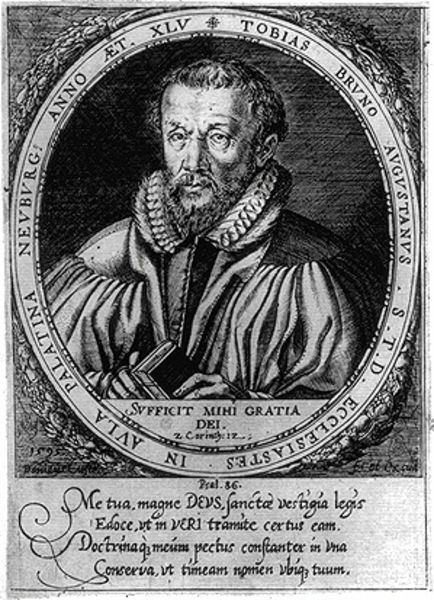
Titel: Bildnis des Tobias Bruno
Künstler: Dominicus Custos
Institution: (Seriendruck)
Schlagwörter: hand, kopf, mann, weiß, ausschnitt, frisur, grau, mund, nase, ohr, schwarz, stirn, blick, alt, bart, hemd, augen, bibel, falten, gesicht, kleidung, kragen, rahmen, vollbart, ärmel, bildnis, halskrause, hände, portrait, porträt, kirche, auge, geistlicher, gewand, haare, mantel, blatt, girlande, brustbild, knopf, renaissance, schulter, kreis, oval, rund, schrift, datierung, grafik, graphik, rand, falte, riemen, ernst, inschrift, schmal, brauen, knöpfe, buch, medaillon, druck, schwarzweiss, schraffur, radierung, stich, text, buchstaben, stehkragen, herrscher, krause, spitzbart, einband, wellig, schnörkel, talar, wams, priester, mönch, gelehrter, kröse, spanische tracht, kupferstich, flugblatt, gewellt, nürnberg, latein, lateinisch, kurfürst, umschrift, reformation, biebel, humanist, seriendruck, tobias, kalligrafie, schaube, anno, medalion, seriendurck, neuburg, gottesanrufung, tobias bruno, 45 jahre, 45, bruno, 1595, augustanus, palatina